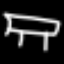
Label: bed